Question:
My code works fine, but I just don't get it why my indicators are in numbers...
'''
<div id = "myCarousel" class = "carousel slide">
<ol class = "carousel-idicators">
<li data-target = "#myCarousel" data-slide-to = "0" class = "active"> </li>
<li data-target = "#myCarousel" data-slide-to = "1"> </li>
<li data-target = "#myCarousel" data-slide-to = "2"> </li>
</ol>
<div class="carousel-inner">
<div class="item active">
<img class="img-responsive" width = "1600" height = "740" src="bohol.jpg" alt="bohol" align = "middle">
</div>
<div class="item">
<img class="img-responsive" width = "1600" height = "740" src="cebu.jpg" alt="cebu">
</div>
<div class="item">
<img class="img-responsive" width = "1600" height = "740"src="palawan.jpg" alt="palawan">
</div>
</div>
</div>
'''
Can anyone help me with this. I've been trying to learn bootstrap 3, and i've just been following the same code on tutorials, but when I try to Run the code, it doesn't appear the same way as the tutorial had.
This would be my section:
'''
<head>
<title>My First Web Page</title>
<meta name = "viewport" content = "width=device-width, initial-scale=1.0">
<link href = "css/bootstrap.min.css" rel = "stylesheet">
<link href = "css/styles.css" rel = "stylesheet">
</head>
'''
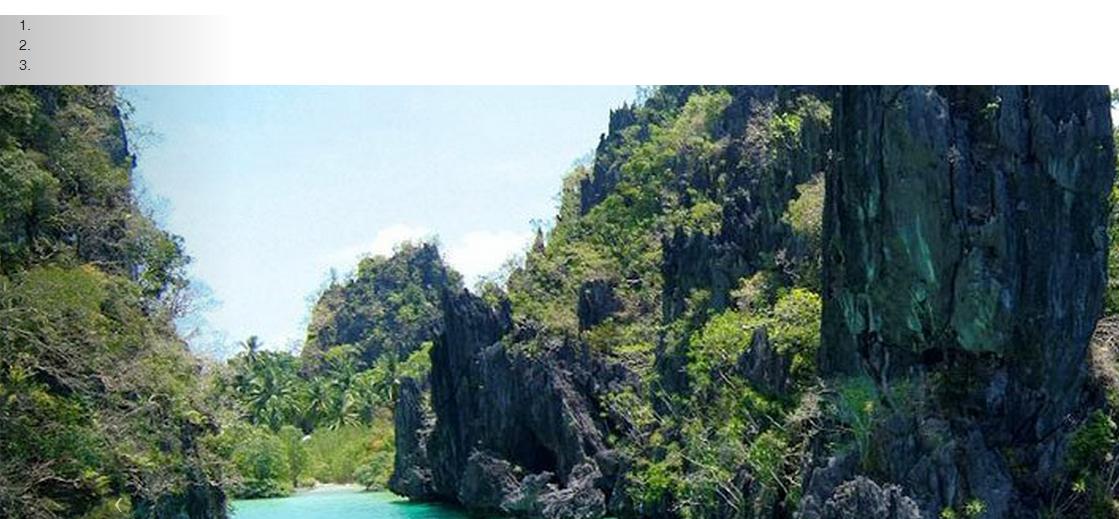
Answer: I think you are missing the link to your js files.
First you have to link Jquery library and then the bootstrap js, like the example below (please note that the actual path depends on where your js files are):
'''
<script src="/js/jquery-1.11.1.min.js"></script>
<script src="/js/bootstrap.min.js"></script>
'''